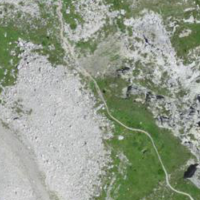
EUNIS habitat code: 31
Species observed at this site:
Dryas octopetala